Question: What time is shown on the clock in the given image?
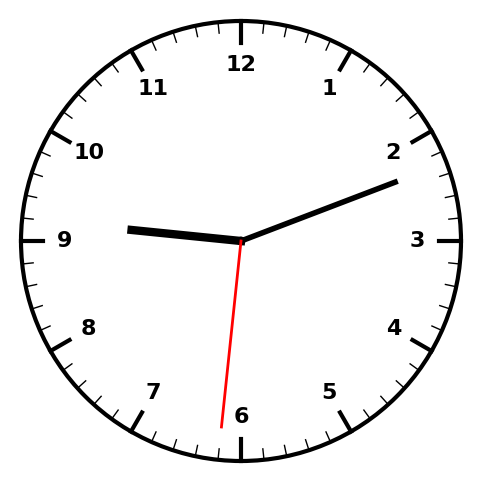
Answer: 09:11:31